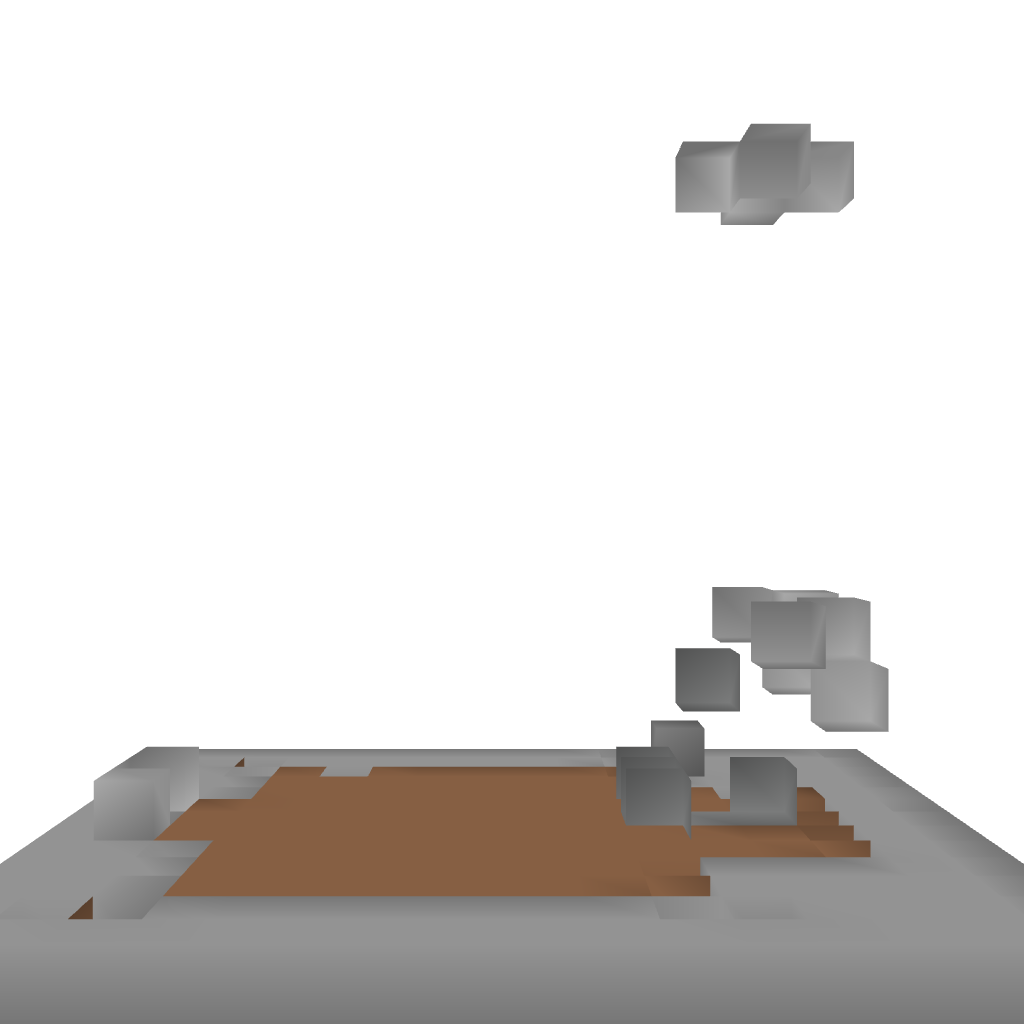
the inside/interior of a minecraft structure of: Small Modern House